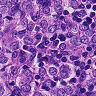
Metastatic tissue present: yes